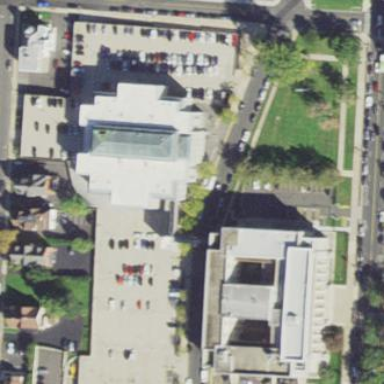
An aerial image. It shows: Courthouse building.